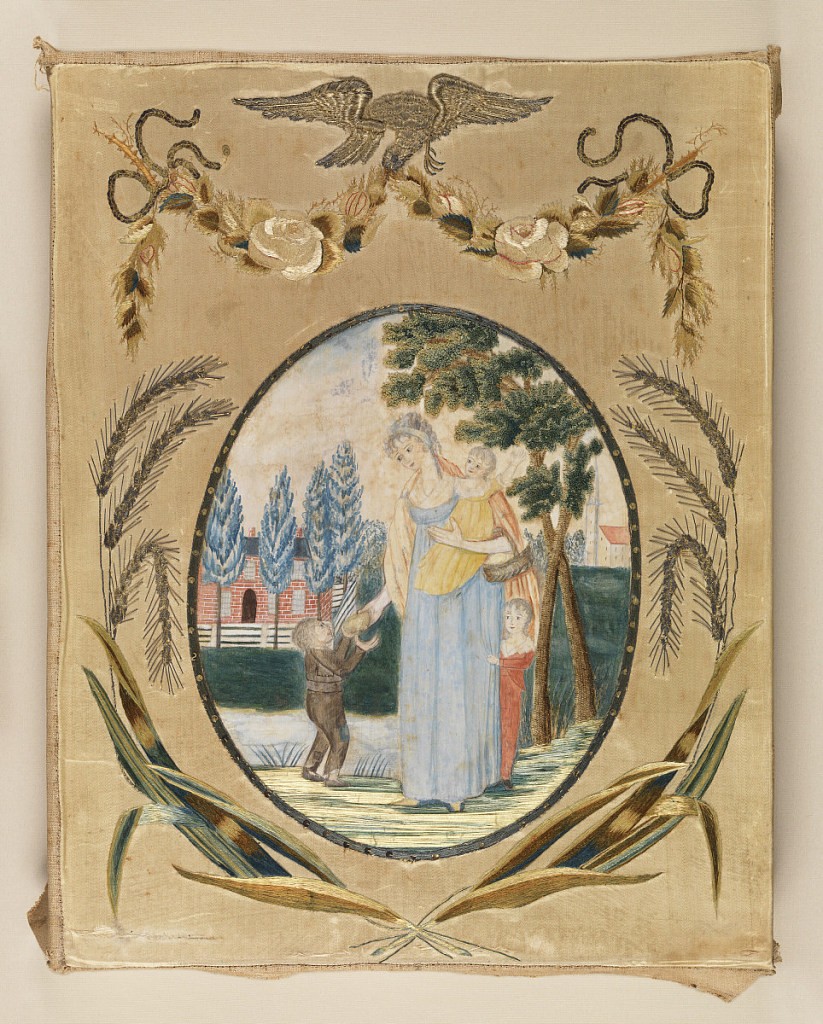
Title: Embroidered picture
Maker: Misses Patten
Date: ca. 1805
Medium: silk, metallic and chenille embroidery on silk foundation, with metal sequins Technique: embroidered in satin stitch on plain weave; details added in watercolor
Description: An oval image depicts a mother with two children offering bread to a beggar child. The scene is based on a mezzotint engraving entitled Charity by P. Stampa, published  in 1802. The scene is painted, with a chenille embroidered tree and satin stitch grass. The rectangular framing device is worked in satin and padded satin stitches. The oval is framed by golden ears of wheat, and above, a metallic gold eagle is holding floral garlands in his beak, caught up at the corners with spangled gold ribbons.